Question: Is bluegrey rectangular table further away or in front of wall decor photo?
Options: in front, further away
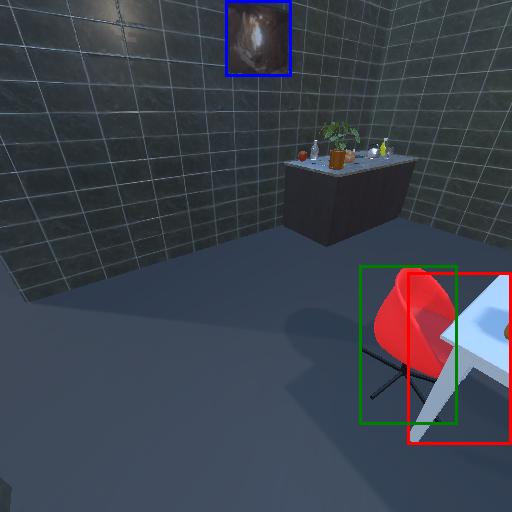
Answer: in front